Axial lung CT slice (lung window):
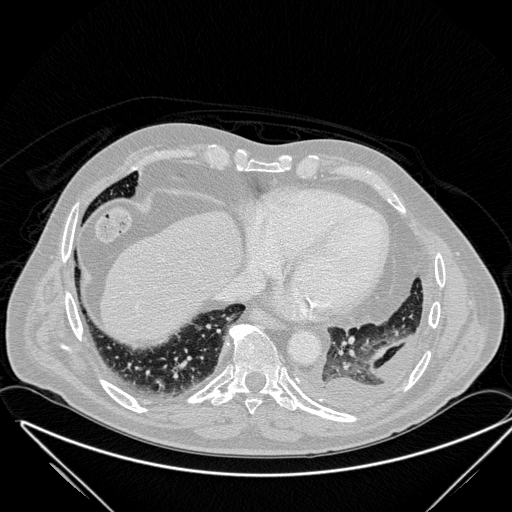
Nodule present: no